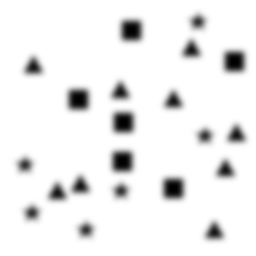
Squares: 6
Triangles: 9
Stars: 6
Total shapes: 21